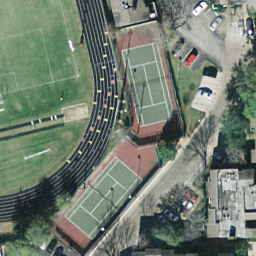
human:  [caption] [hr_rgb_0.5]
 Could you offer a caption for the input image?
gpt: Two tennis courts next to a stadium with a road surrounded .

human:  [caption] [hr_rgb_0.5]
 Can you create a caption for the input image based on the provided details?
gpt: There are two tennis courts next to a stadium and surrounded by some plants .

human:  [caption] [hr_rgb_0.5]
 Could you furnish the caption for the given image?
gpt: There are two tennis courts next to a stadium with a road and some plants beside .

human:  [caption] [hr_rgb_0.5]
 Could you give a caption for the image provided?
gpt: Two tennis courts are next to a stadium with a road beside .

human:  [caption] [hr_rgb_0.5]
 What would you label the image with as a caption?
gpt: There are two tennis courts next to a stadium with a road beside .